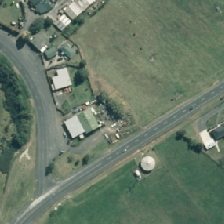
Land cover: urban_build_up